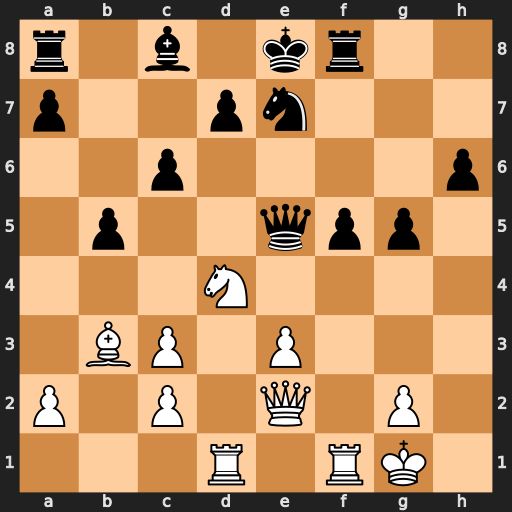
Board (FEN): r1b1kr2/p2pn3/2p4p/1p2qpp1/3N4/1BP1P3/P1P1Q1P1/3R1RK1
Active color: w
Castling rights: q
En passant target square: -
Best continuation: Qh5+ Kd8 Ne6+ Qxe6 Bxe6